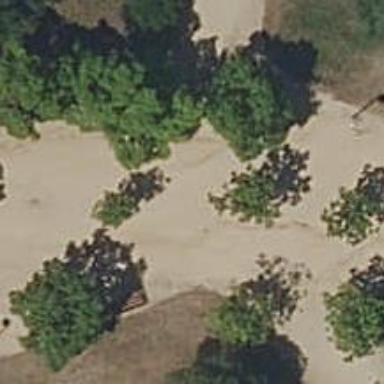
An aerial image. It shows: Footway covered with sand.